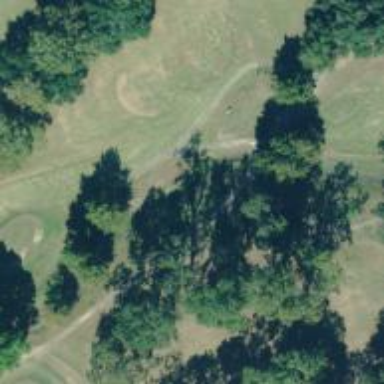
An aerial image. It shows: Service road used as golf cart path.